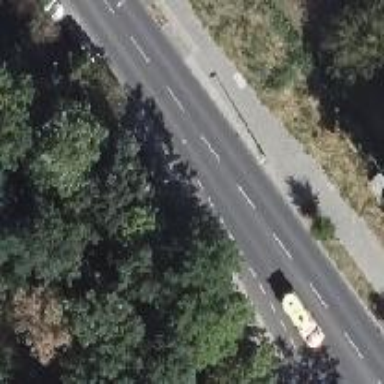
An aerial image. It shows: Secondary road with asphalt surface. There is marked cycle lane on the left side of the road.